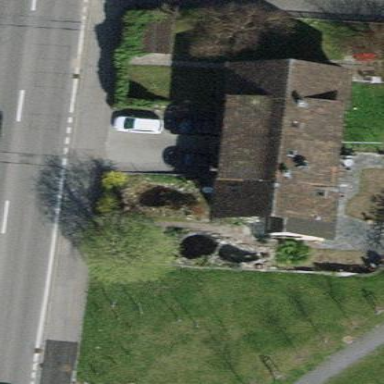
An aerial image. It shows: Semi-detached house.